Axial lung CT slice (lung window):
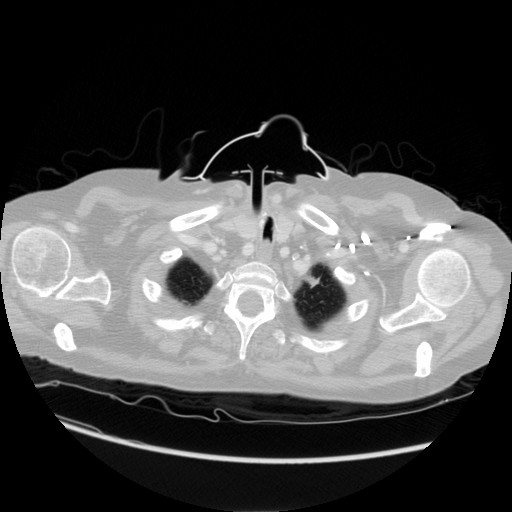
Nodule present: no